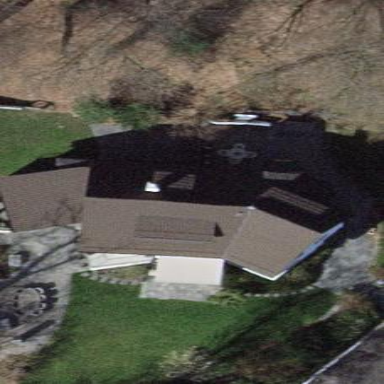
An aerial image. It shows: Building with gabled roof.